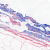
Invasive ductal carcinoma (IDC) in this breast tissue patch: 0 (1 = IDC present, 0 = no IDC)